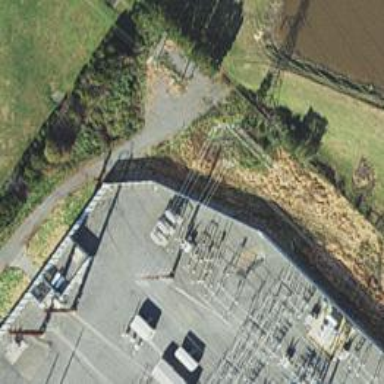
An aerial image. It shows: Switch used for power control.